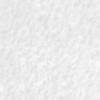
Label: no_change